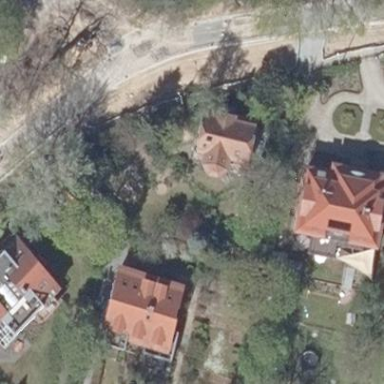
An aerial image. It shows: Residential garden.